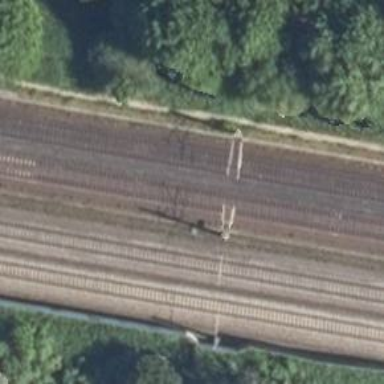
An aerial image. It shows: Milestone along the railway with catenary mast.